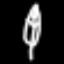
Label: leaf